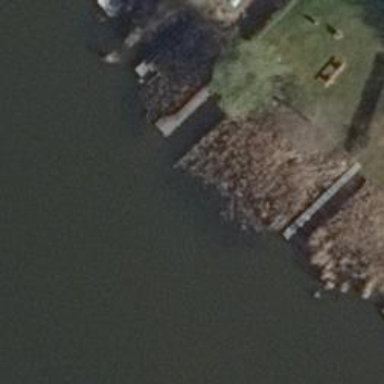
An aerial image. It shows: Man-made pier.